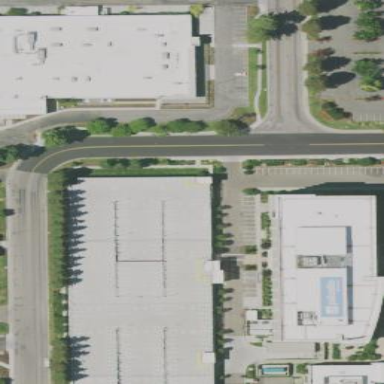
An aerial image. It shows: Parking building.